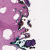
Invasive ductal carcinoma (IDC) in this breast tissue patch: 0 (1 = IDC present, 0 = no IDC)